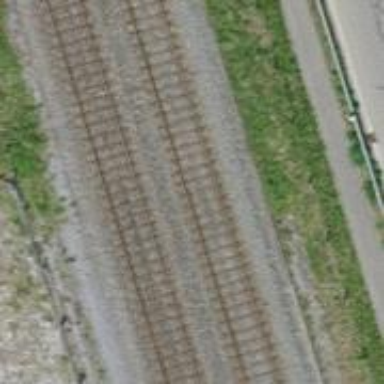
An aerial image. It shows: Single railway track with electrification through contact line.